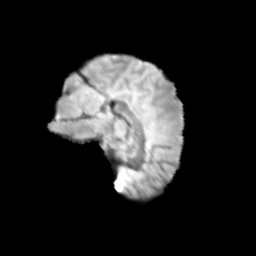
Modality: T2w
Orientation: sagittal
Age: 10
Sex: female
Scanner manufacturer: siemens
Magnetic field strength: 3 T
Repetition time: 3.8 s
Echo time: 0.07 s